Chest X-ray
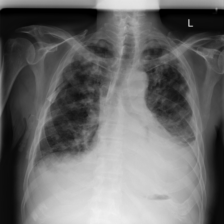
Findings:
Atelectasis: negative
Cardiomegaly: negative
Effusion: negative
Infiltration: negative
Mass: negative
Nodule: negative
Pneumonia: negative
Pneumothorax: negative
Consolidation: negative
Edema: negative
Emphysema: negative
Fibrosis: negative
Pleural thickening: negative
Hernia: negative